The image folds the raw vibration samples of a bearing signal into a 2-D grayscale square (signal-to-image encoding). Based on the visible evidence, which condition applies: normal, inner_race, outer_race, ball?
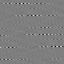
Answer: outer_race